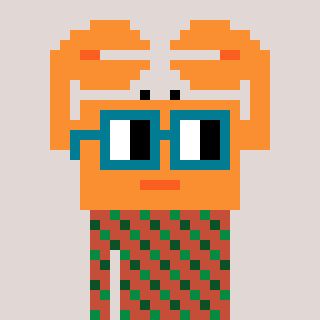
a pixel art character with square dark green glasses, a crab-shaped head and a rust-colored body on a warm background